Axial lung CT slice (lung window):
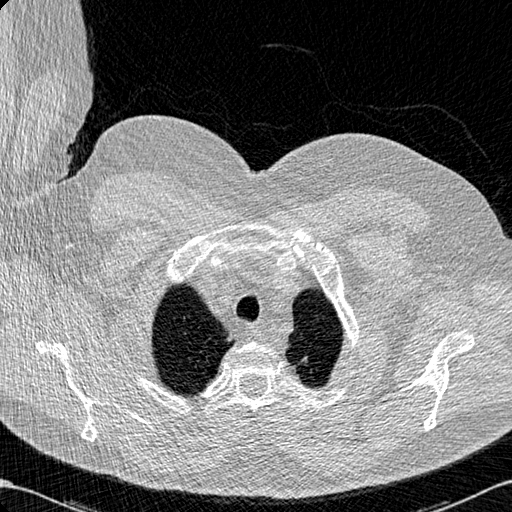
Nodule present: no